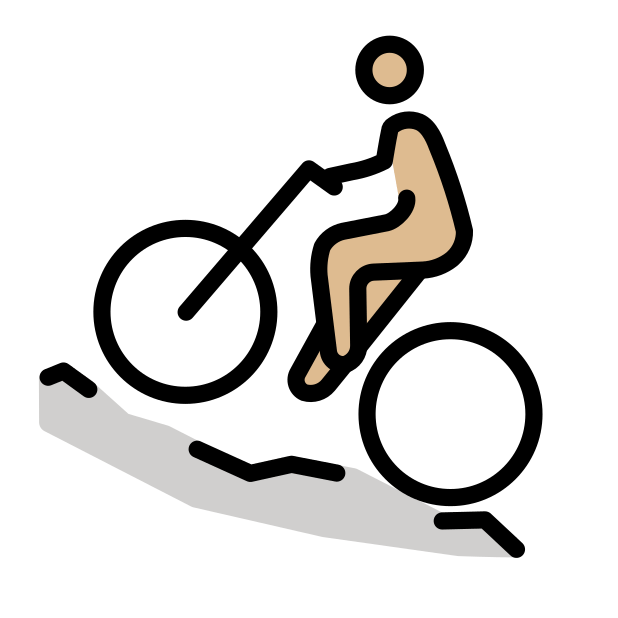
man mountain biking: medium-light skin tone